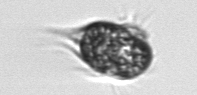
Label: Mesodinium